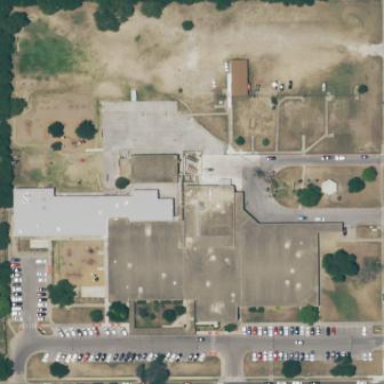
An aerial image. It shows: School.